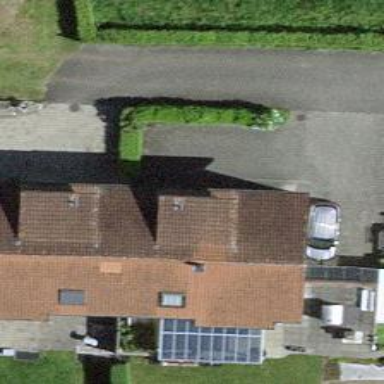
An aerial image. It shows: Building with gabled roof.